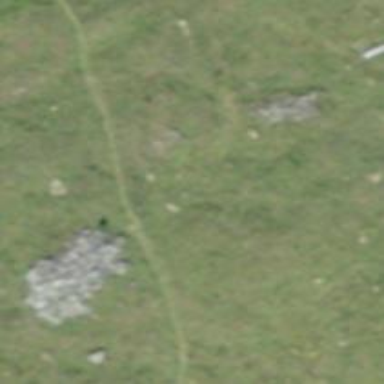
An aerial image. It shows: Path.